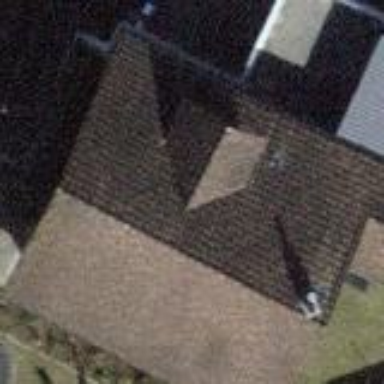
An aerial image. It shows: Building with tiled roof.